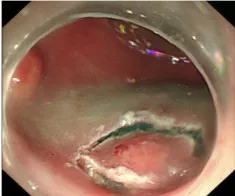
Procedure of submucosal tunneling endoscopic resection. (A) The lesion behind the pyloric ring.
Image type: endoscopy (gi_endoscopy)